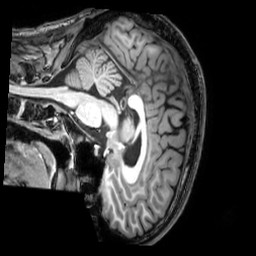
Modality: T1w
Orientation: sagittal
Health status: healthy
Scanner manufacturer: philips
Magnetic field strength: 3 T
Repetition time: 0.0077 s
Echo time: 0.0035 s